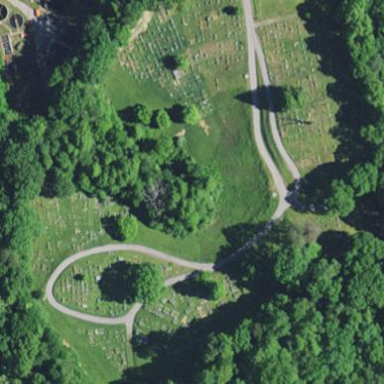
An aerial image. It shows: Cemetery.